Interaction volume radius: 5 \u00c5
Interaction volume height: 20 \u00c5
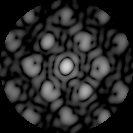
Disorder parameter: 0.3531